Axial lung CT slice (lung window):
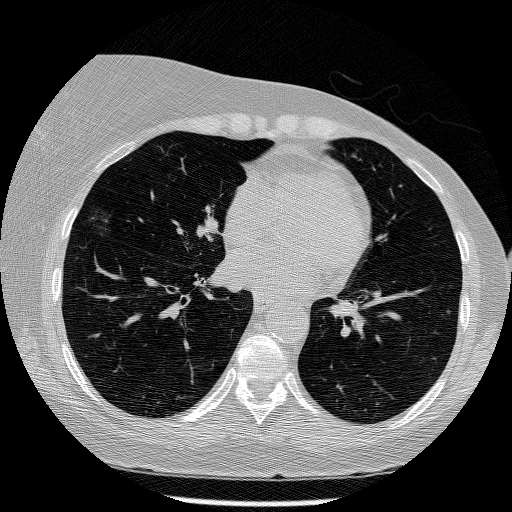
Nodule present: yes
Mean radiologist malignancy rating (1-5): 5